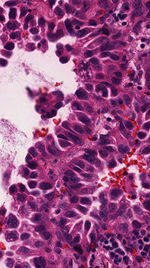
Tumor epithelial tissue: yes
Tumor-associated stroma tissue: no
Normal tissue: no